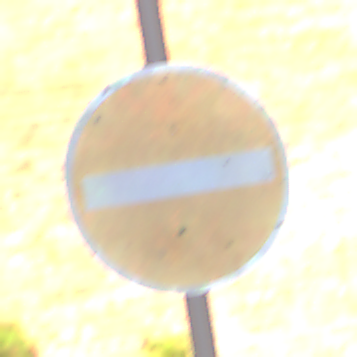
Verkehrszeichen: VerbotDerEinfahrt
Umgebung: Outdoor, Suburban
Tageszeit: MorningAfternoon
Wetter: PartlyCloudy
Licht: Natural
Jahreszeit: NotSpecified
Kontrast: HighContrast